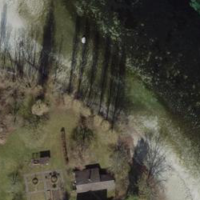
EUNIS habitat code: 14
Species observed at this site:
Corvus corone
Alcedo atthis
Bucephala clangula
Aegithalos caudatus
Sylvia atricapilla
Spinus spinus
Poecile palustris
Larus michahellis
Cygnus olor
Ardea alba
Erithacus rubecula
Branta bernicla
Periparus ater
Anas acuta
Cyanistes caeruleus
Sturnus vulgaris
Troglodytes troglodytes
Larus canus
Chloris chloris
Corvus frugilegus
Passer domesticus
Mareca penelope
Passer montanus
Turdus merula
Mareca strepera
Mareca sibilatrix
Hirundo rustica
Mergus merganser
Milvus milvus
Milvus migrans
Regulus regulus
Motacilla alba
Delichon urbicum
Tachybaptus ruficollis
Certhia brachydactyla
Podiceps cristatus
Turdus philomelos
Fulica atra
Anas crecca
Anthus spinoletta
Dendrocopos major
Buteo buteo
Anthus pratensis
Gallinago gallinago
Chroicocephalus ridibundus
Phylloscopus collybita
Gallinula chloropus
Dendrocoptes medius
Pica pica
Sitta europaea
Garrulus glandarius
Columba livia
Panurus biarmicus
Falco tinnunculus
Picus viridis
Motacilla cinerea
Anas platyrhynchos
Aythya ferina
Aythya fuligula
Fringilla coelebs
Aythya marila
Carduelis carduelis
Columba palumbus
Phalacrocorax carbo
Parus major
Larus argentatus
Anser anser
Cotinus coggygria